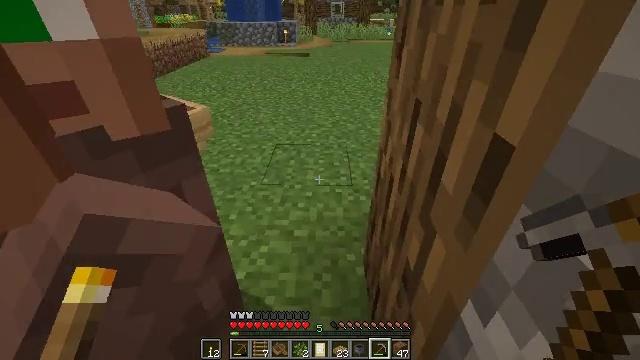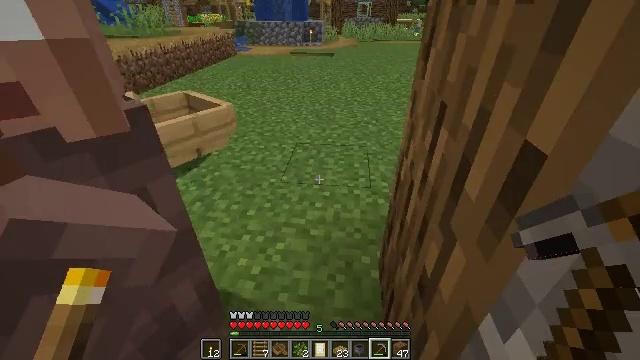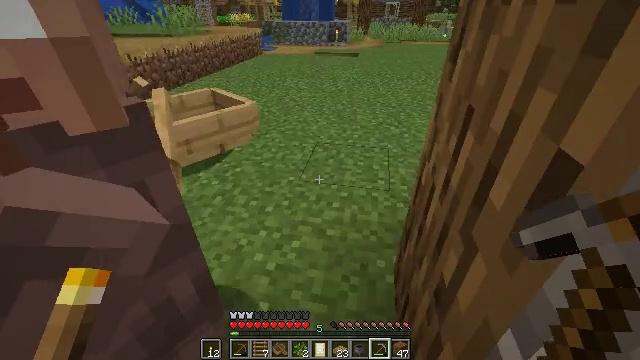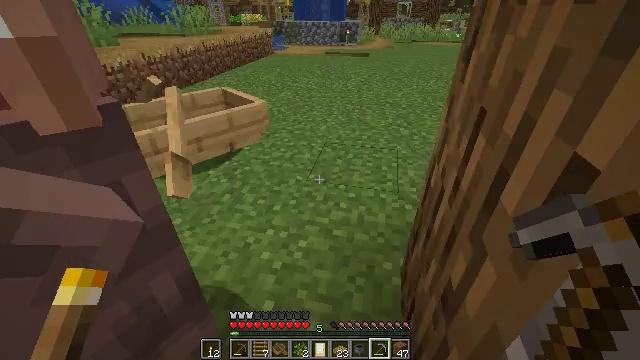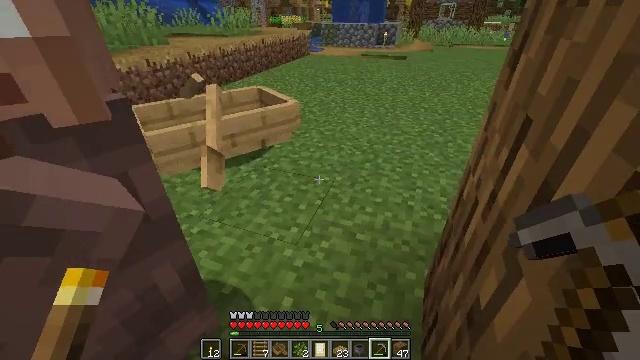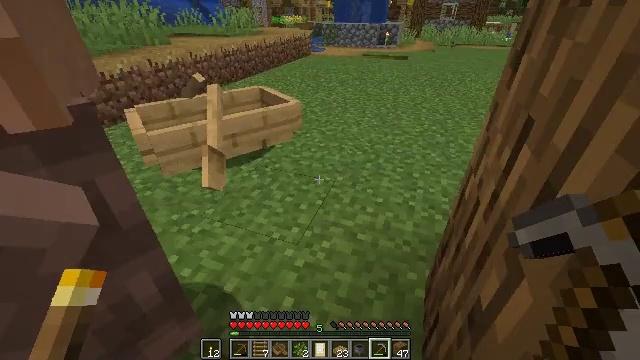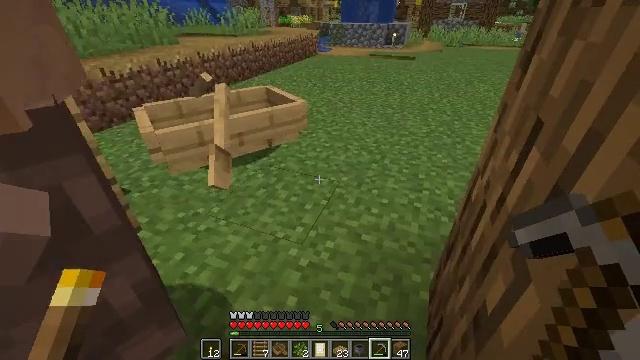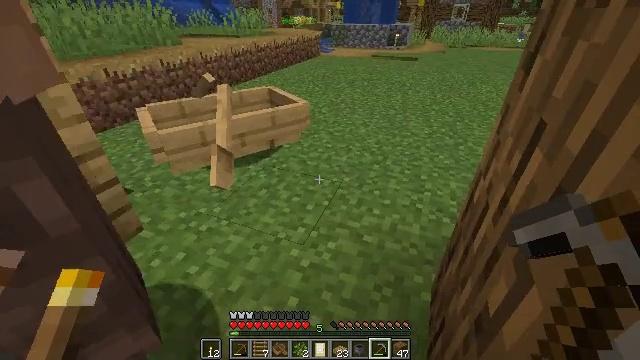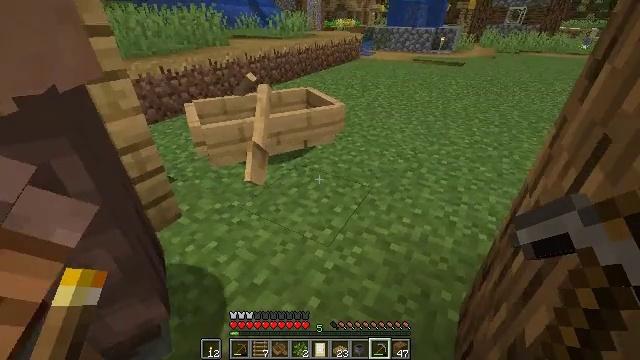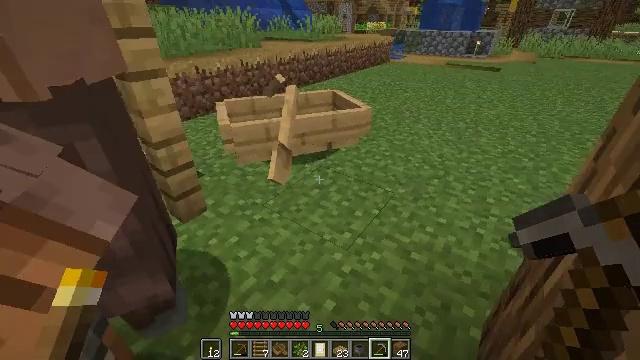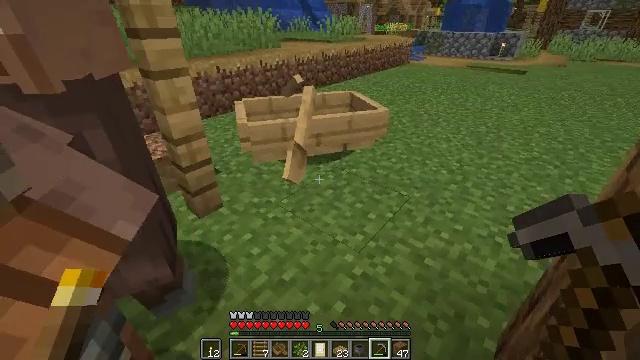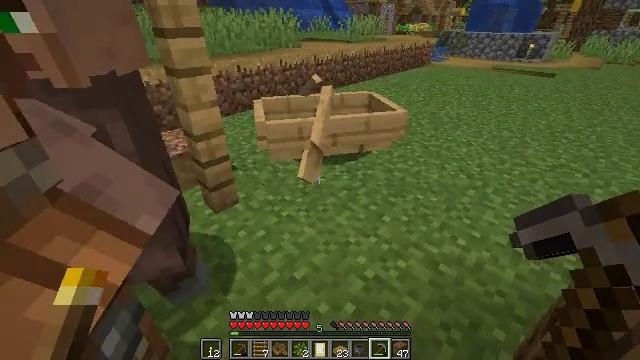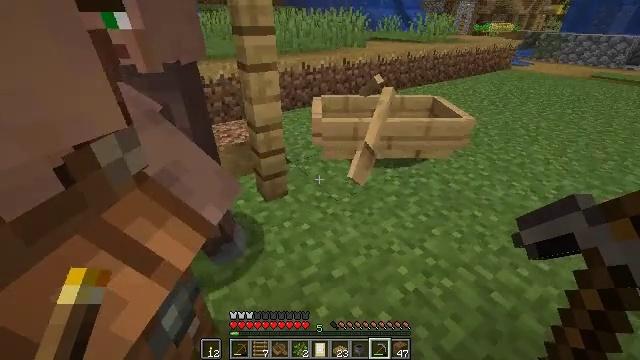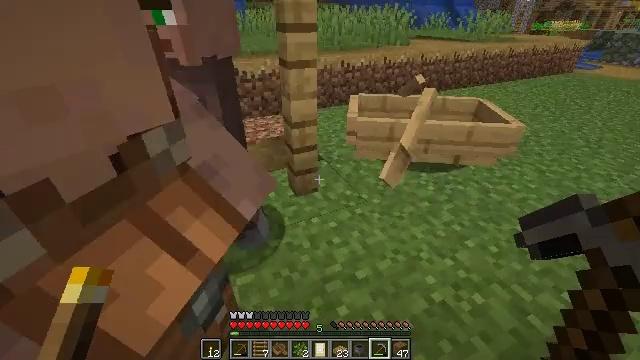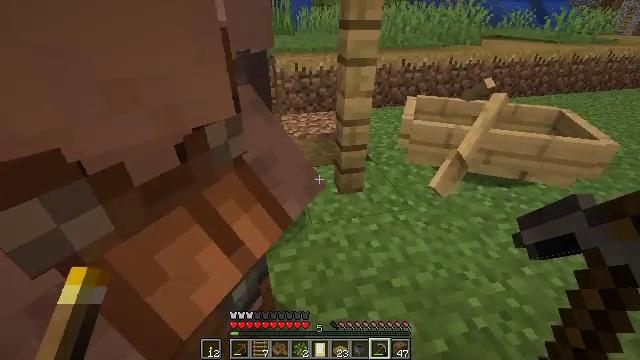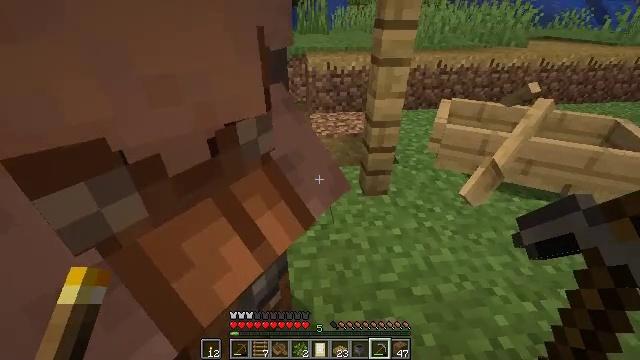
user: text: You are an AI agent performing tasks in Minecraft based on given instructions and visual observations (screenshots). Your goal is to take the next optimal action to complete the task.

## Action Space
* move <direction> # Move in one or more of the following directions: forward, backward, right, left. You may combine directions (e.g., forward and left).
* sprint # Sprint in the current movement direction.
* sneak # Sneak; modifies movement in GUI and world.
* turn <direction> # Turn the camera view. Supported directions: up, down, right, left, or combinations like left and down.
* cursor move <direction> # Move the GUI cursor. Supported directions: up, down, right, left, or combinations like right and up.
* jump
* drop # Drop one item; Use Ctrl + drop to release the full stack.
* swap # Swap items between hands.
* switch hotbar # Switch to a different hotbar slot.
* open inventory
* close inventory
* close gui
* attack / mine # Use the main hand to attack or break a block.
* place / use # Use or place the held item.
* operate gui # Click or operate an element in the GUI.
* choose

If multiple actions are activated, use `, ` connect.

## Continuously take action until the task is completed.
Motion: motion action
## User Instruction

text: Break the cauldron to collect it.
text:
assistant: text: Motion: turn left
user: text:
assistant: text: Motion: turn left
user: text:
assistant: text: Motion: turn left
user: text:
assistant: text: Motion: turn left
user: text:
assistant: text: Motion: no_op
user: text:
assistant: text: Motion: turn left
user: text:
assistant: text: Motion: no_op
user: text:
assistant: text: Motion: turn left
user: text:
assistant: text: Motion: turn left
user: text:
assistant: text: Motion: turn left
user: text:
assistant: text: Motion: turn left
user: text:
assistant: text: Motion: turn left
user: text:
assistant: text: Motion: turn left
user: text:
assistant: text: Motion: turn left
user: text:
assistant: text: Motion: turn left
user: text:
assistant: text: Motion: turn left
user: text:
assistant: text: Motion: no_op
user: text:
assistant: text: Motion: no_op
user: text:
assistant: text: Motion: no_op
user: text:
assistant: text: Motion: turn left
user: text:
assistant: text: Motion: turn left
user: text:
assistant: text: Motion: turn left
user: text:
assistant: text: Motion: turn left and up
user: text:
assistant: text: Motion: no_op
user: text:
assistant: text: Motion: no_op
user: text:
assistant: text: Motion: no_op
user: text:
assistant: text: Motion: no_op
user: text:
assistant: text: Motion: no_op
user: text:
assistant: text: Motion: no_op
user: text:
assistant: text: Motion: turn right and up